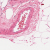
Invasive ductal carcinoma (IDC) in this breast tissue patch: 0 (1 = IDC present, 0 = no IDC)